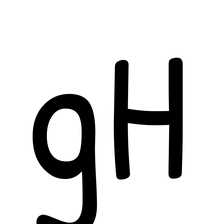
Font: PatrickHand-Regular